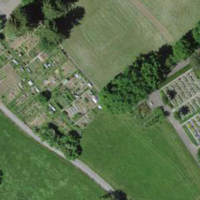
EUNIS habitat code: 55
Species observed at this site:
Leonurus cardiaca
Lamium galeobdolon
Prunus spinosa
Menyanthes trifoliata